Question: I have a graph defined as such:
'''
digraph G {
rankdir=LR
node[shape=circle]
q_[shape=none label=""]
q3[shape=doublecircle]
q4[shape=doublecircle]
q_->q0
q0->q1[label="l"]
q0->q2->q4[label=a]
q1->q4->q2[label=b]
q1->q3[label=a]
q3->q4[label="l"]
{rank=same; q4 q3}
{rank=same; q1 q2}
}
'''
The graph outputs the following image:

You can play with the graph here: <URL>
My question is:
Why is q4 pointing to q3 in the rendered graph and not the way I specified it in the markup? Is it because '{rank=same; q4 q3}' has more semantic meaning than just positioning nodes? If that is the case, how can I position the nodes so that the output is not as hideous as the output is without using '{rank=same; ...}'?
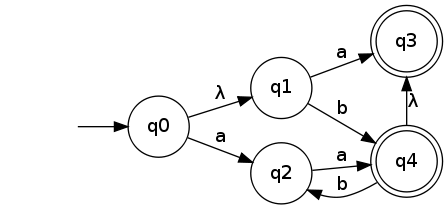
Answer: There is no hidden semantic meaning in 'rank=same', .
The edge is correctly drawn when for example omitting the label of the edge or 'rankdir=LR'.
You may correct this particular graph by adding the 'dir' attribute to the incorrectly drawn edge:
'''
q3->q4[label="l", dir=back]
'''
This is of course of no help when dynamically creating graphs.
This bug may be related to one of the other known bugs caused by 'rankdir=LR', reported on <URL>